Question: I'm using the AsyncImageView from GreenDroid( <URL>, and it's showing me some unexpected padding which using the ddms it's from the actual AsyncImageView itself and I can't figure out why it's there, because the image is correctly sized as the corners go on fine.
I've tried using all the ScaleTypes and don't like how Matrix zooms everything in. Here's the XML currently: <URL>
Also bellow is a screenshot of what I get, which you can see the strange gap.

Thanks in Advance,
Joe
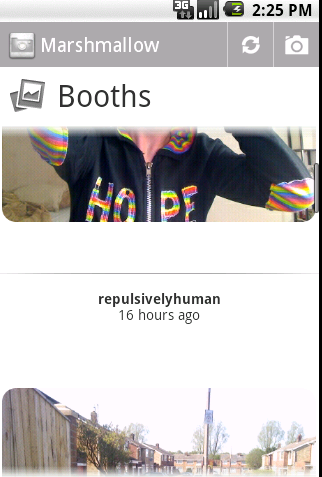
Answer: I've fixed it! It's due to some new code which was "automatically" selecting the correct image size to download. It was incorrect and so the imageview was scalling the image to fit.